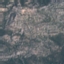
Land use / land cover: HerbaceousVegetation